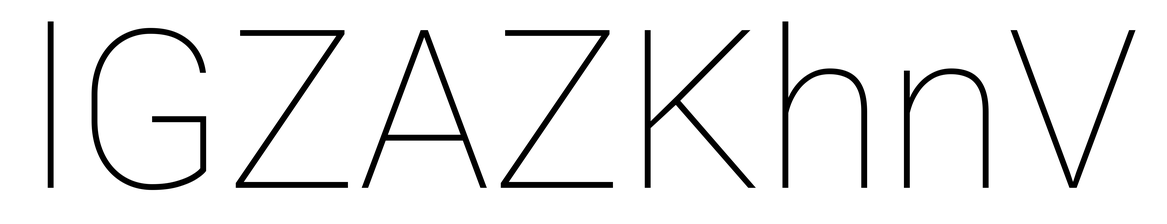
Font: Roboto_Thin